Question: As discussed in Jacob's reply below, limiting or correcting the behaviour of FileReference.save isn't possible. Can anyone suggest an alternative (server is Apache/PHP) that matches all of my criteria from this post and avoids the pitfalls I discussed with Jacob?
I'm saving an image from my AS3 app using FileReference.save(). This is the code, which works fine:
'''
var encoder:JPGEncoder = new JPGEncoder(80);
var byteData = encoder.encode(myBMD); //bitmap data object created earlier
var file:FileReference = new FileReference();
file.save(byteData, "myImage.jpg");
'''
This opens up the save file dialog as expected. I'm using this rather than sending the byteData to PHP because I want the user to have a familiar dialog box that lets them set their own file name.
The problem comes when users have their operating system configured to display file extensions, like I do. This means that in the save dialog the file name contains the extension as seen in the image below, and so it is very easy for the user to delete that extension when they rename the file. Because the default file type for this box is 'All files', if the extension is deleted the file is saved with no type.
I don't know of any way to force a file type on the save dialog (if there is one that would be my preferred route) so failing that can anyone suggest a safe way for me to do this that still allows the user to set the file name themselves using a standard dialog for their OS?
I did try putting in a call to FileReference.browse() before the save() as shown in <URL>, but that throws an error because you can only perform one FileReference call at a time.

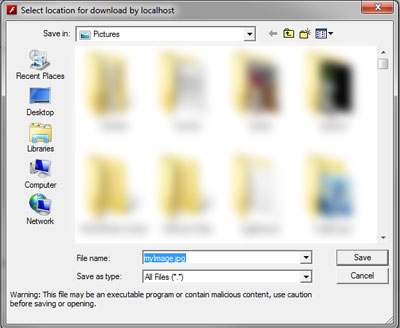
Answer: Sorry this is a known, major flash player bug with no real workaround.
Vote for it here: <URL>
(Though for some reason, Adobe is calling it a feature request.)
---
Fixed for FP 11.8 for Chrome, on both Mac OS and Windows.
<URL>
---
There is the php option of doing a 'navigateTo()': posting the file to a php page which has a mime-type of 'image/jpeg' If you specify the right headers, you can get the browser to bring up the browser's native save dialog which does maintain extensions. However, there are other drawbacks to that method:
- - - - - - - -